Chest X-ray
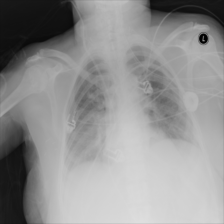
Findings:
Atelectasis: negative
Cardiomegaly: negative
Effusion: negative
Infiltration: positive
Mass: negative
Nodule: negative
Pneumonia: negative
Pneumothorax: negative
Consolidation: negative
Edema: negative
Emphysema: negative
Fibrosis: negative
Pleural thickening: negative
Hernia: negative